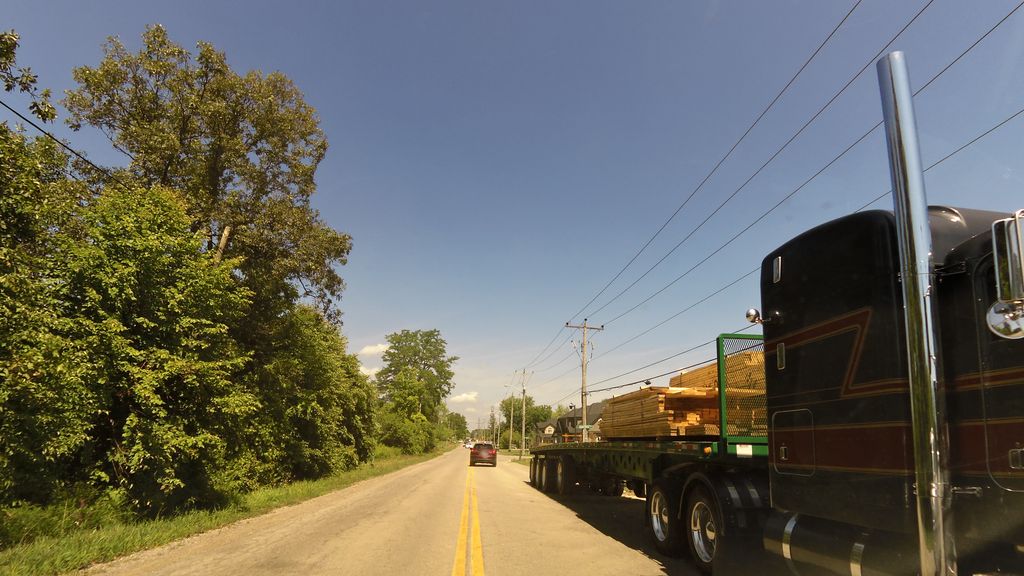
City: hamilton